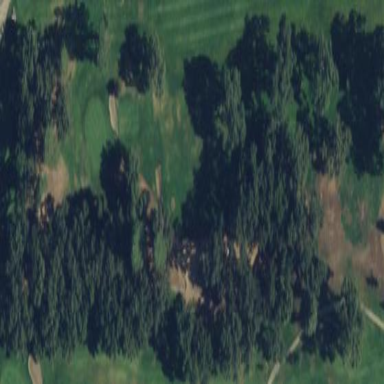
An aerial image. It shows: Area of rough grass used for golf.